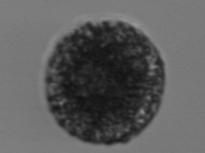
Label: Vicicitus_globosus